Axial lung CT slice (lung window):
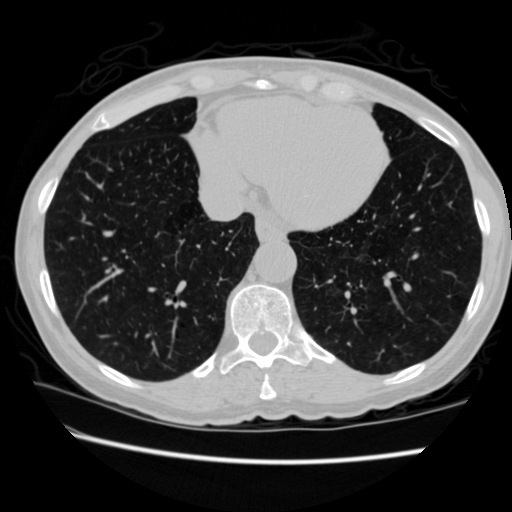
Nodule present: no